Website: walmart
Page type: billing-address
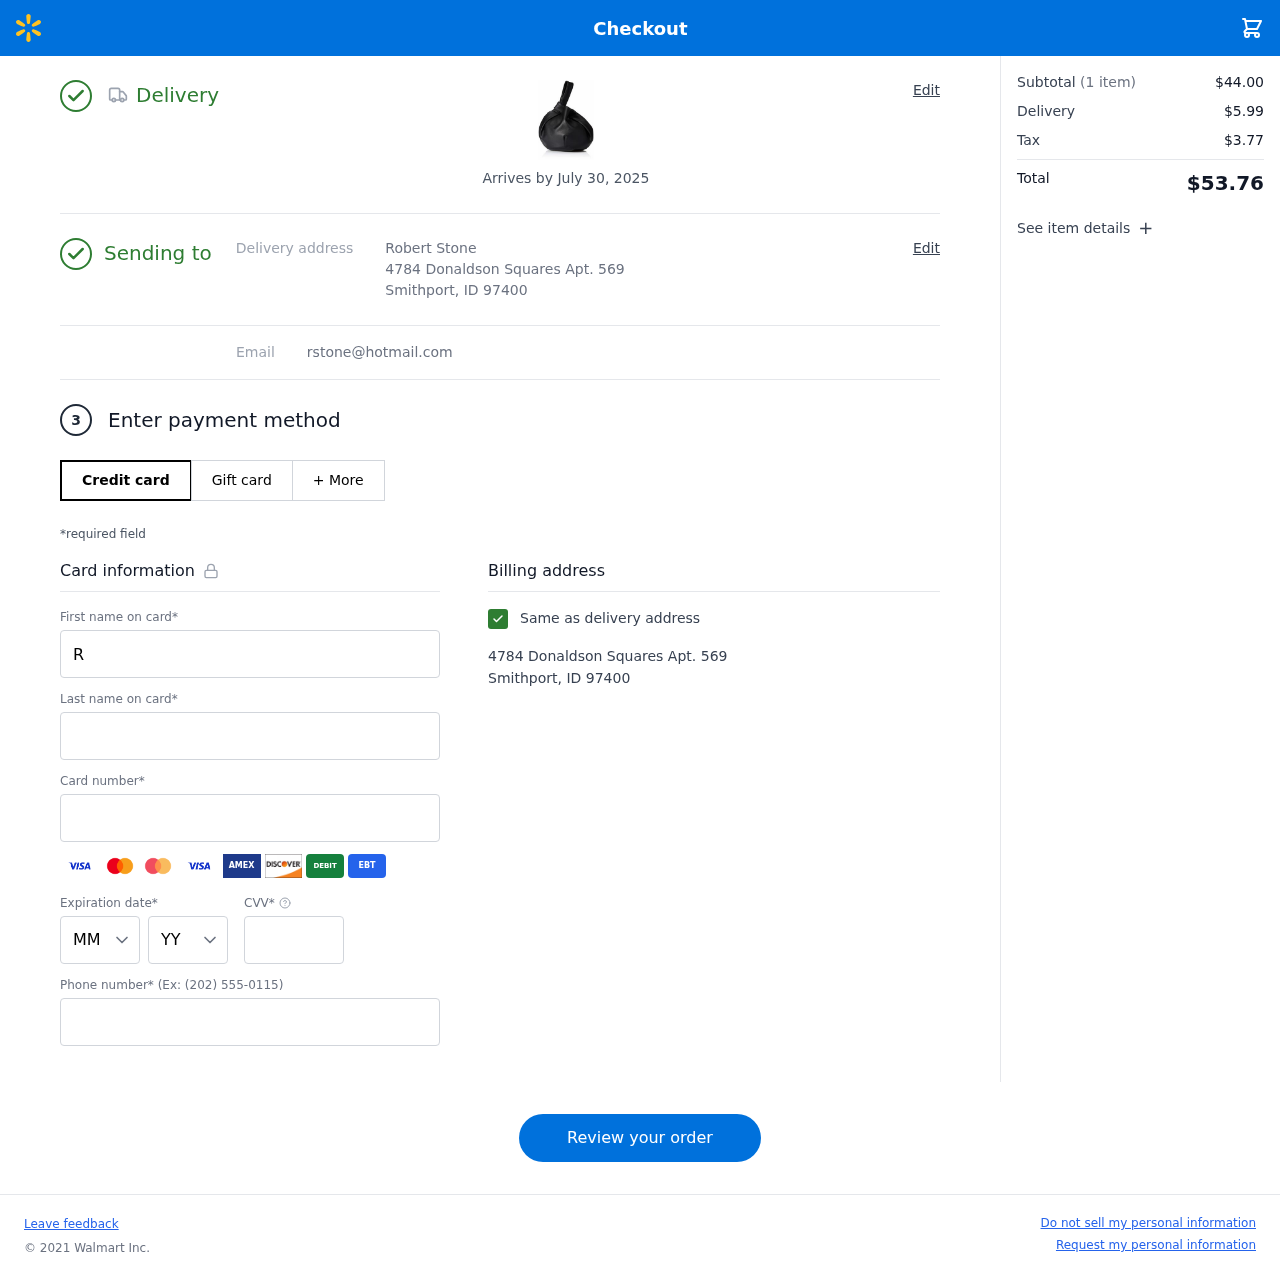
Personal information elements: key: PII_CARD_CVV
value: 071
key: PII_CARD_EXPIRY_MONTH
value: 08
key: PII_CARD_EXPIRY_YEAR
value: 29
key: PII_CARD_NUMBER
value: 2261 5847 3519 5615
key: PII_EMAIL
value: rstone@hotmail.com
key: PII_FIRSTNAME
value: Robert
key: PII_FULLNAME
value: Robert Stone
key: PII_LASTNAME
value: Stone
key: PII_PHONE
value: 2582311607
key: PII_STREET
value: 4784 Donaldson Squares Apt. 569
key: PII_CITY_STATE_ZIP
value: Smithport, ID 97400
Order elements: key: ORDER_DELIVERY_DATE
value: Arrives by July 30, 2025
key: ORDER_NUM_ITEMS
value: (1 item)
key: ORDER_SUBTOTAL
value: $44.00
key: ORDER_SHIPPING_COST
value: $5.99
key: ORDER_TAX
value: $3.77
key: ORDER_TOTAL
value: $53.76